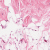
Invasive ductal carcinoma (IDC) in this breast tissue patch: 0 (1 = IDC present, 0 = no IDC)